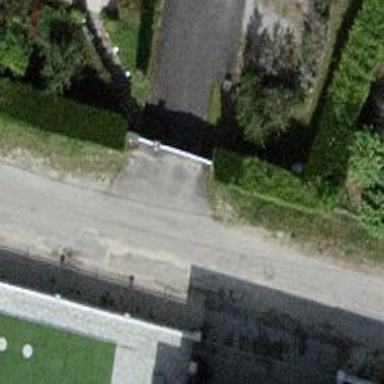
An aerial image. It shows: Gate.